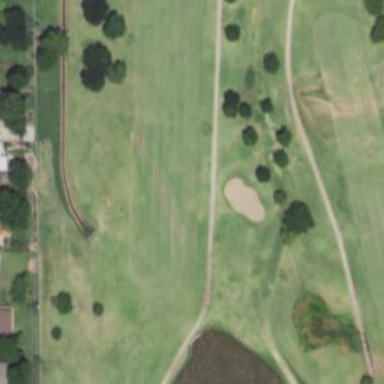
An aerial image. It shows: View of golf hole.